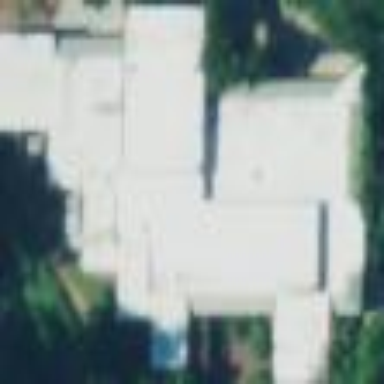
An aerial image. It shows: Building used as fitness center.